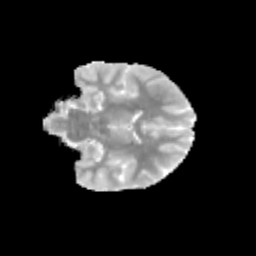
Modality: MD
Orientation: coronal
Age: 12
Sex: female
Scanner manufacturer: siemens
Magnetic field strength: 3 T
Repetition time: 3.8 s
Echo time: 0.07 s